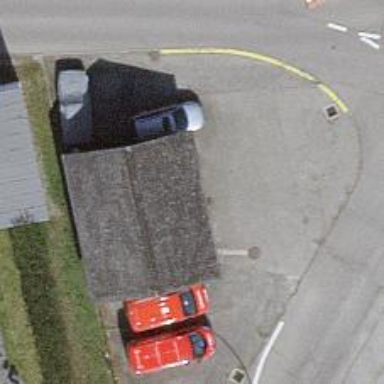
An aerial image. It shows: Post box is visible.